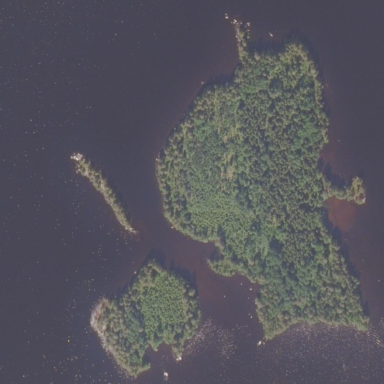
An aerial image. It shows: Image showing island.